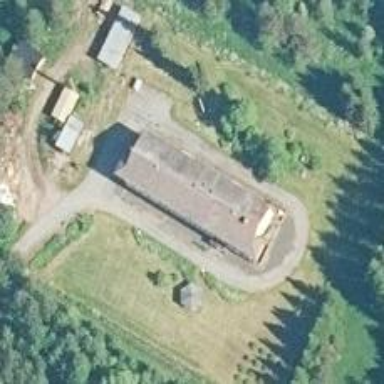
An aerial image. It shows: Hostel for tourism.